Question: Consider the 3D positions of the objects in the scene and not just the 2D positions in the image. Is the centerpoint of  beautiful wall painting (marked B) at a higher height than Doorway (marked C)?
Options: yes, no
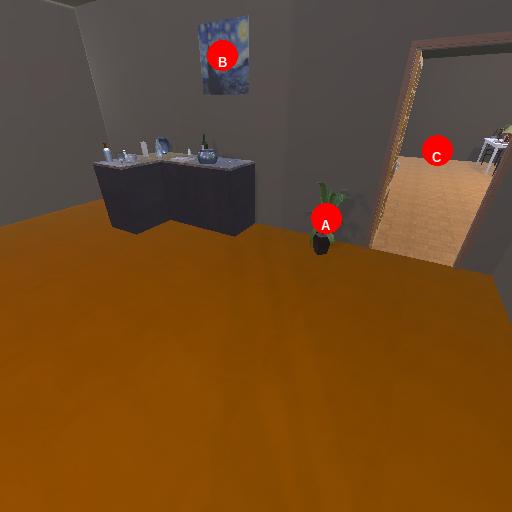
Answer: yes